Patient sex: M
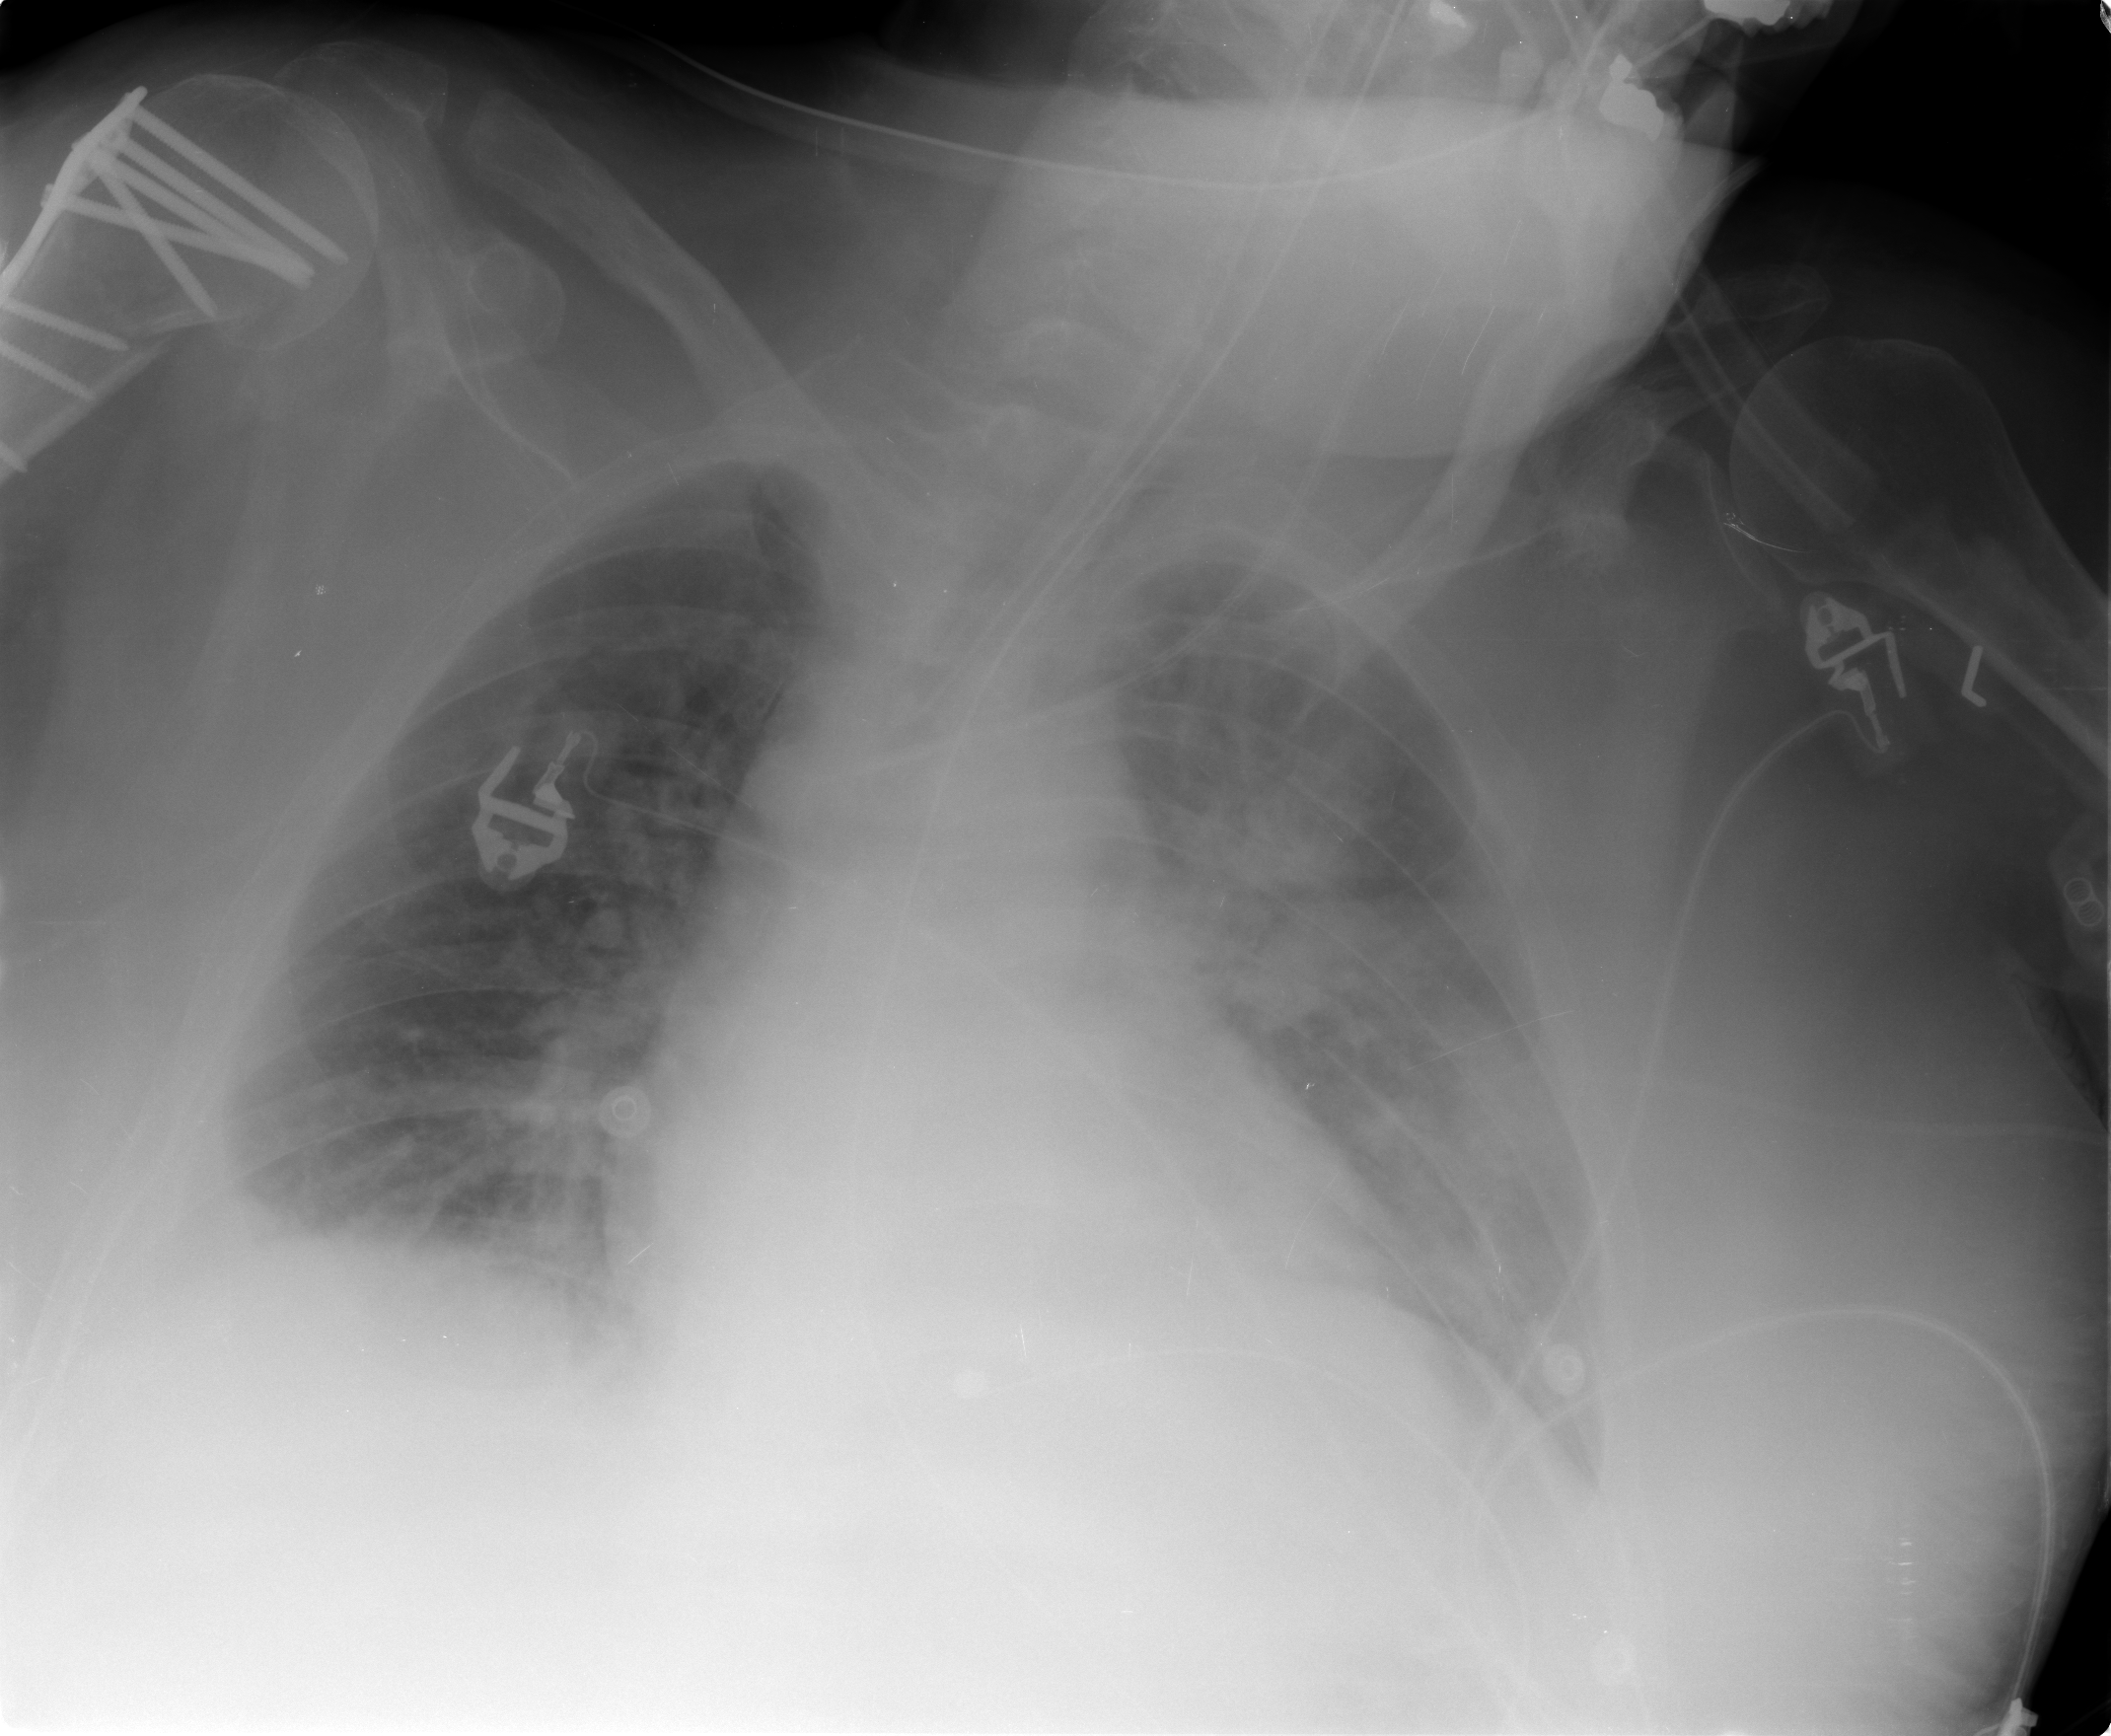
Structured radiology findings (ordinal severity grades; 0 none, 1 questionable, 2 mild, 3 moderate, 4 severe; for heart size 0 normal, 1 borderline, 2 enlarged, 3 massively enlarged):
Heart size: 2
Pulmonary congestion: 2
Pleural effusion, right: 2
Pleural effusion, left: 1
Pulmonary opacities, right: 1
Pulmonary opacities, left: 4
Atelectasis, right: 2
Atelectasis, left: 3